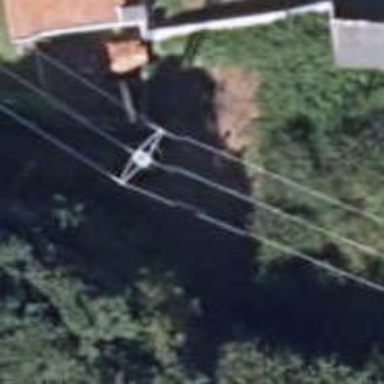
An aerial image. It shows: Power pole.